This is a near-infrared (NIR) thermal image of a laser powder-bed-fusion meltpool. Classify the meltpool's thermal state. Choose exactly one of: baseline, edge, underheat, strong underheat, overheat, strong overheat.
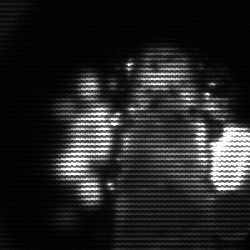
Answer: baseline